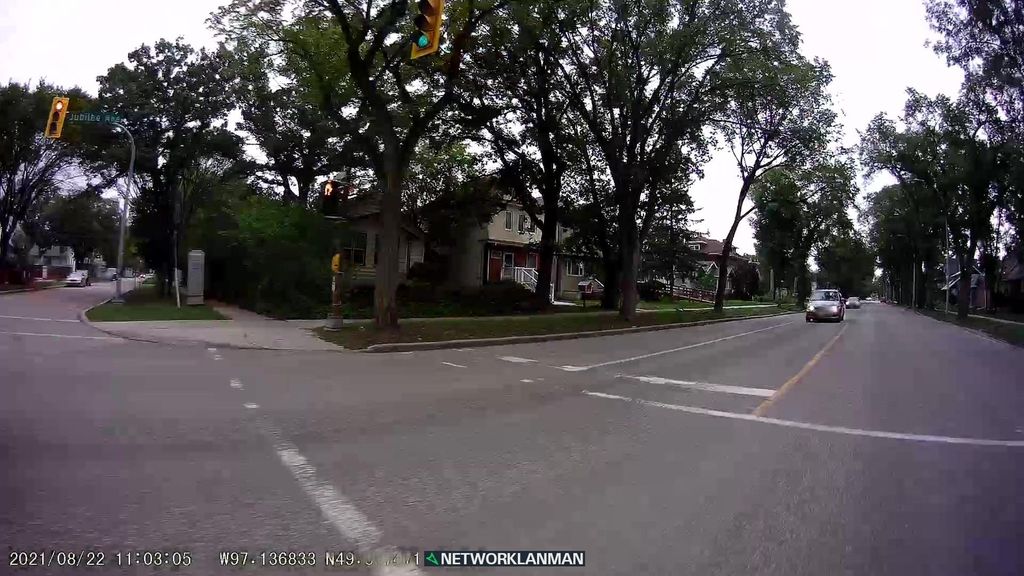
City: winnipeg